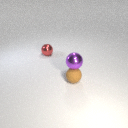
small brown rubber sphere to the right of small red metal sphere